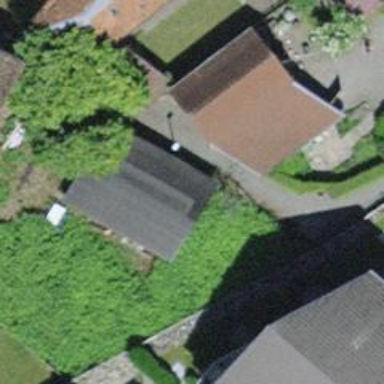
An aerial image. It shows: Shed.